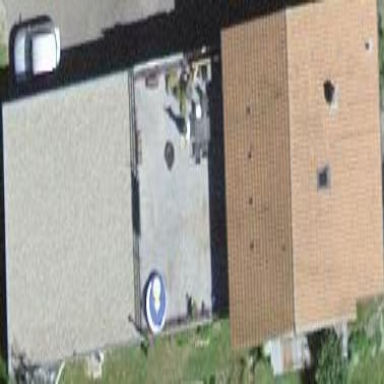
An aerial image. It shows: Residential building next to car repair shop.